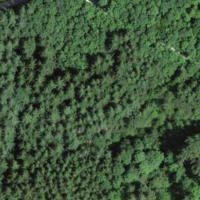
EUNIS habitat code: 43
Species observed at this site:
Phylloscopus collybita